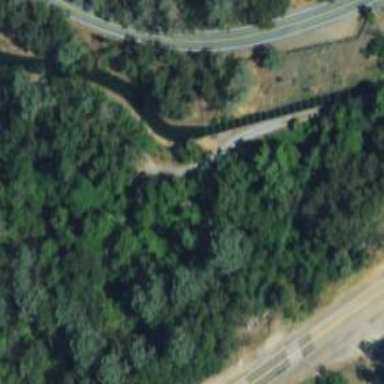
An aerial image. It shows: Aqueduct bridge over canal.